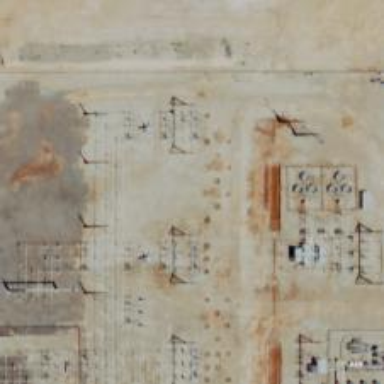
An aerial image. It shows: Switch for power supply.